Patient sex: M
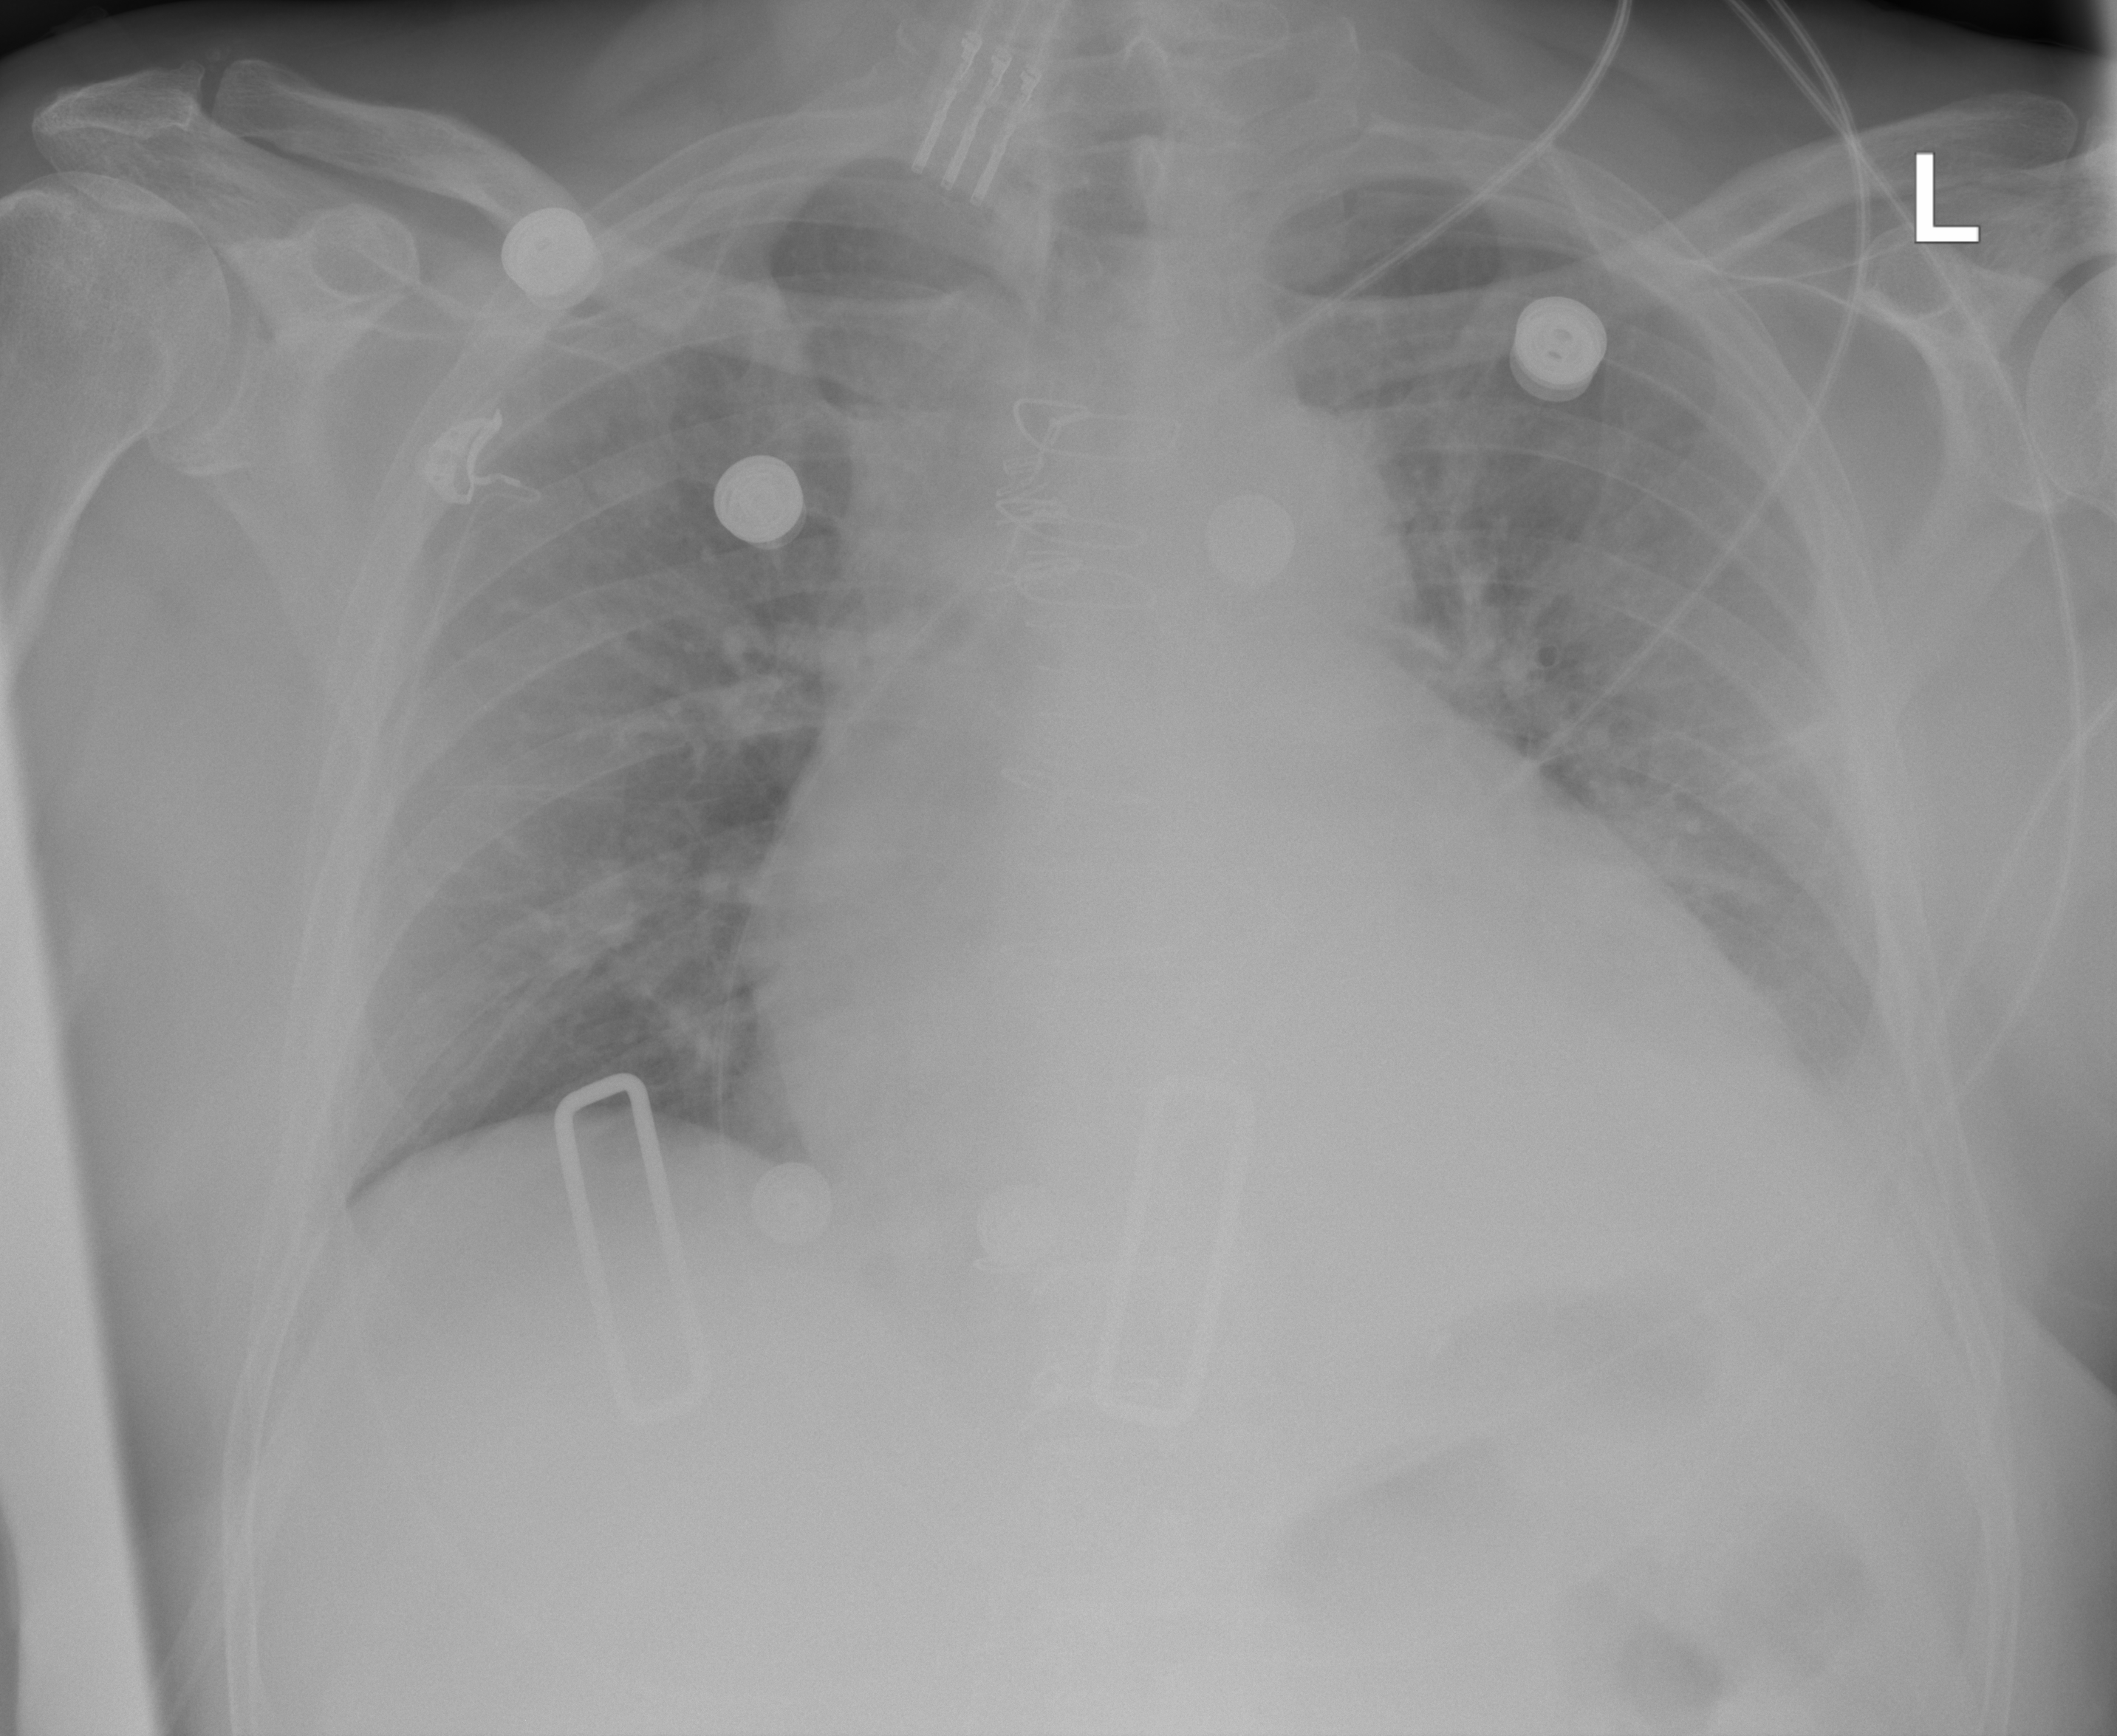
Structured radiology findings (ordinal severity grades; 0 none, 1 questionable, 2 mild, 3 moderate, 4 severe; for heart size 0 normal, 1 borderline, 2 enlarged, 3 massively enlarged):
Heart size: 2
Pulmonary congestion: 0
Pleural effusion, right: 0
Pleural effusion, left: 2
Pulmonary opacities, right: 0
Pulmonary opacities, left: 2
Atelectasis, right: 0
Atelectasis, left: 2